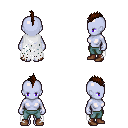
a pixel art fantasy rpg character, female body template, dark elf, purple skin, white tattered cape, teal pants, brown mohawk hairstyle, brown shoes, four views (front, back, left, right), 2x2 character sprite sheet, small pixel art, hard edges, no anti-aliasing